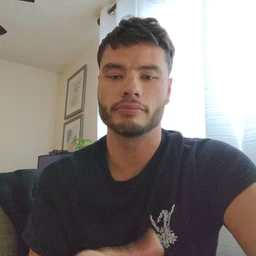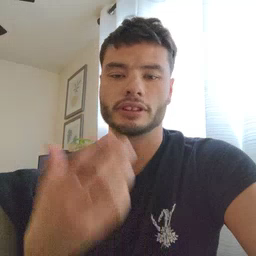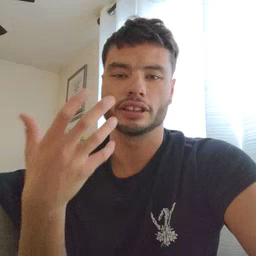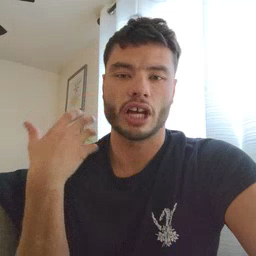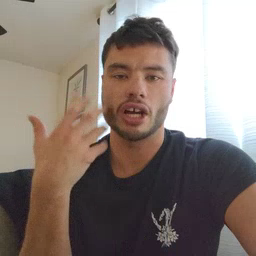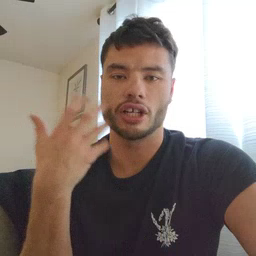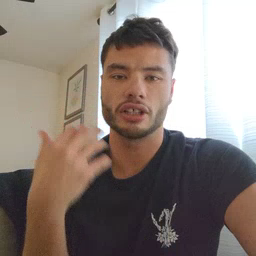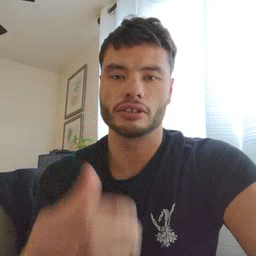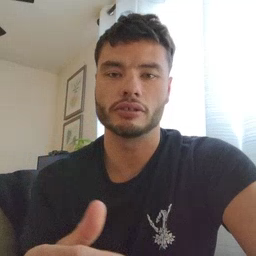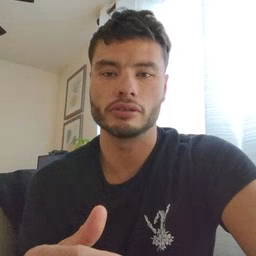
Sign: tiger